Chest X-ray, AP view. Patient: 59 years old, sex M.
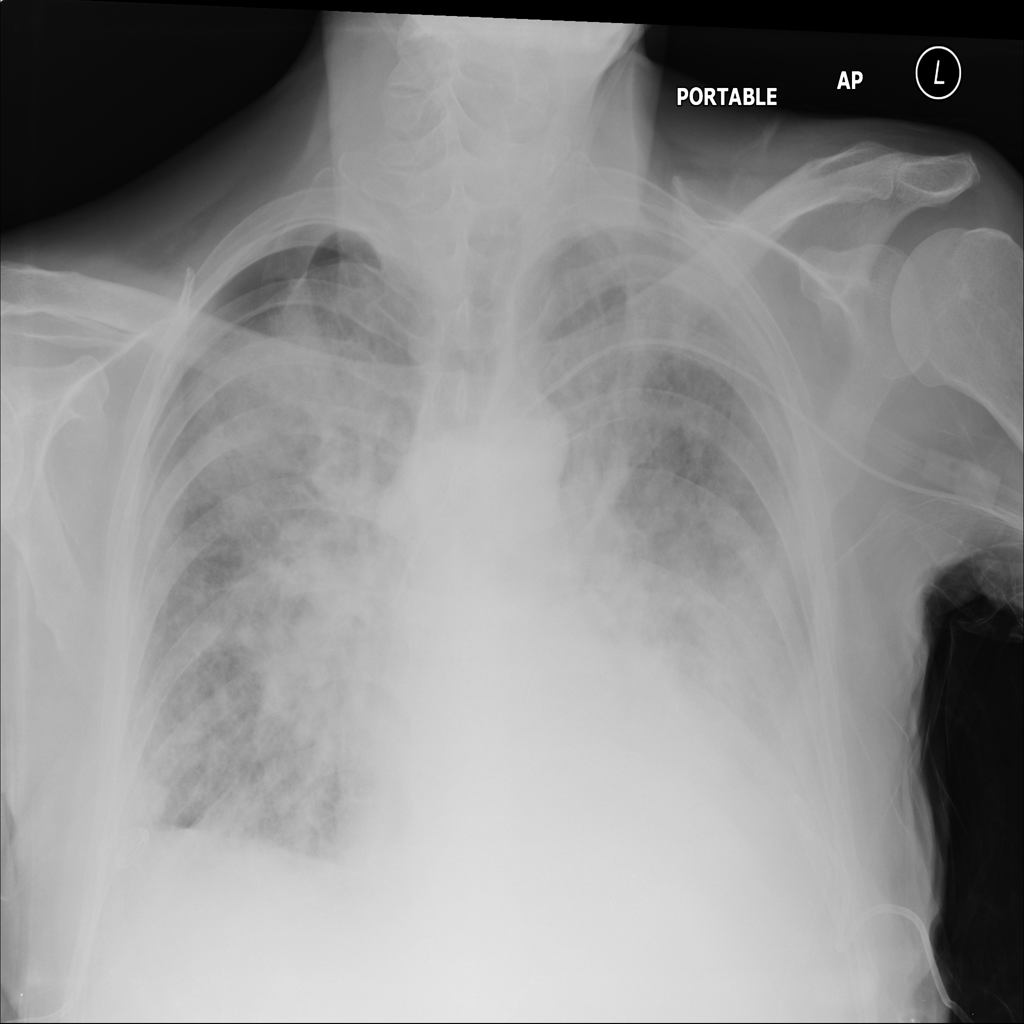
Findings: Edema, Infiltration, Pneumonia, Pneumothorax